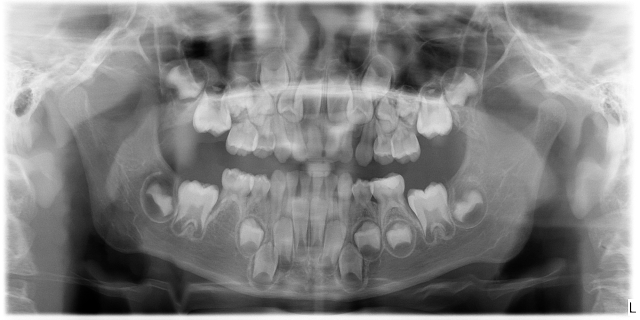
child